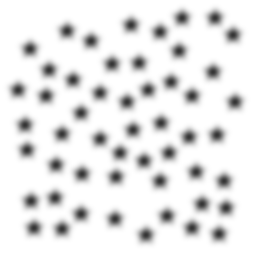
Squares: 0
Triangles: 0
Stars: 52
Total shapes: 52